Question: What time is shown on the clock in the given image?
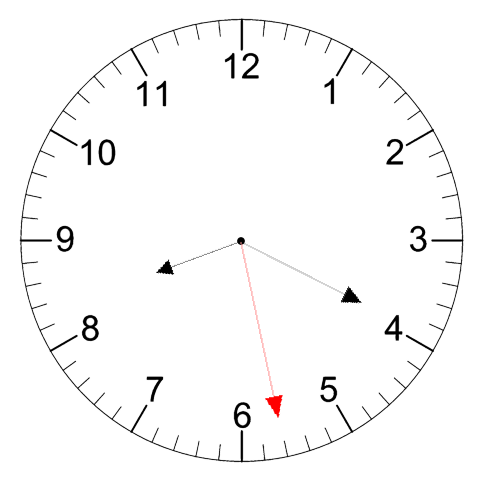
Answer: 08:19:28